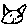
Label: cat